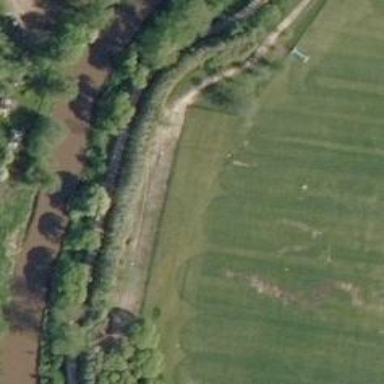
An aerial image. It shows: Disc golf basket.